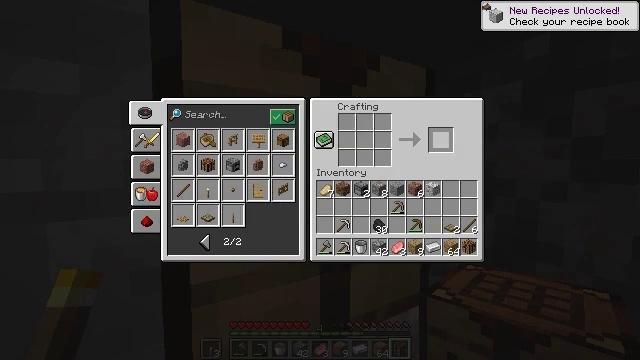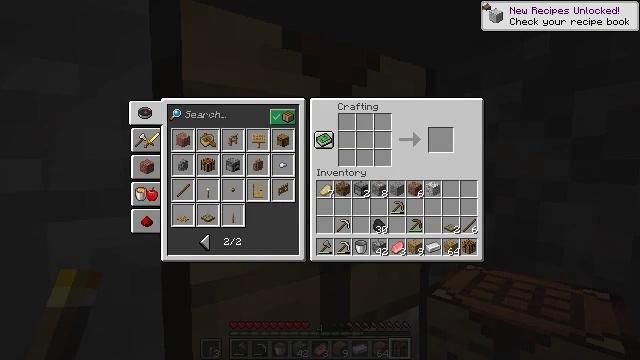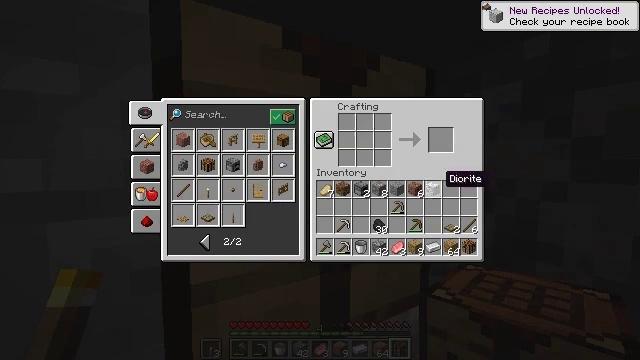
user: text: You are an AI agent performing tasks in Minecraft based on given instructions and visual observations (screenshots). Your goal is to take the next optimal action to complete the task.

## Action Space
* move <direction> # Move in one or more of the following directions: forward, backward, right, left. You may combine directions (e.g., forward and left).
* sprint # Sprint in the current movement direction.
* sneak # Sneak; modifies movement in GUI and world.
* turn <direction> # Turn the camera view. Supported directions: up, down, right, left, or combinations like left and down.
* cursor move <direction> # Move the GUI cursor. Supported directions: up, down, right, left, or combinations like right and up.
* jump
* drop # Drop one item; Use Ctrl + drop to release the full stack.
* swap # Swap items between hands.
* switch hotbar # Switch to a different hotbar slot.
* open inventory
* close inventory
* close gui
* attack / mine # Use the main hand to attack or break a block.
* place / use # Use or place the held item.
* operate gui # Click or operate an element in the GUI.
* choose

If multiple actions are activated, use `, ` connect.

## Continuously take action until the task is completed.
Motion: motion action
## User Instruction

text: Open a crafting table to craft an oak trapdoor.
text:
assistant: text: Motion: sneak, cursor move down
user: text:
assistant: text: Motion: sneak, cursor move down
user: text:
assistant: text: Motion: sneak